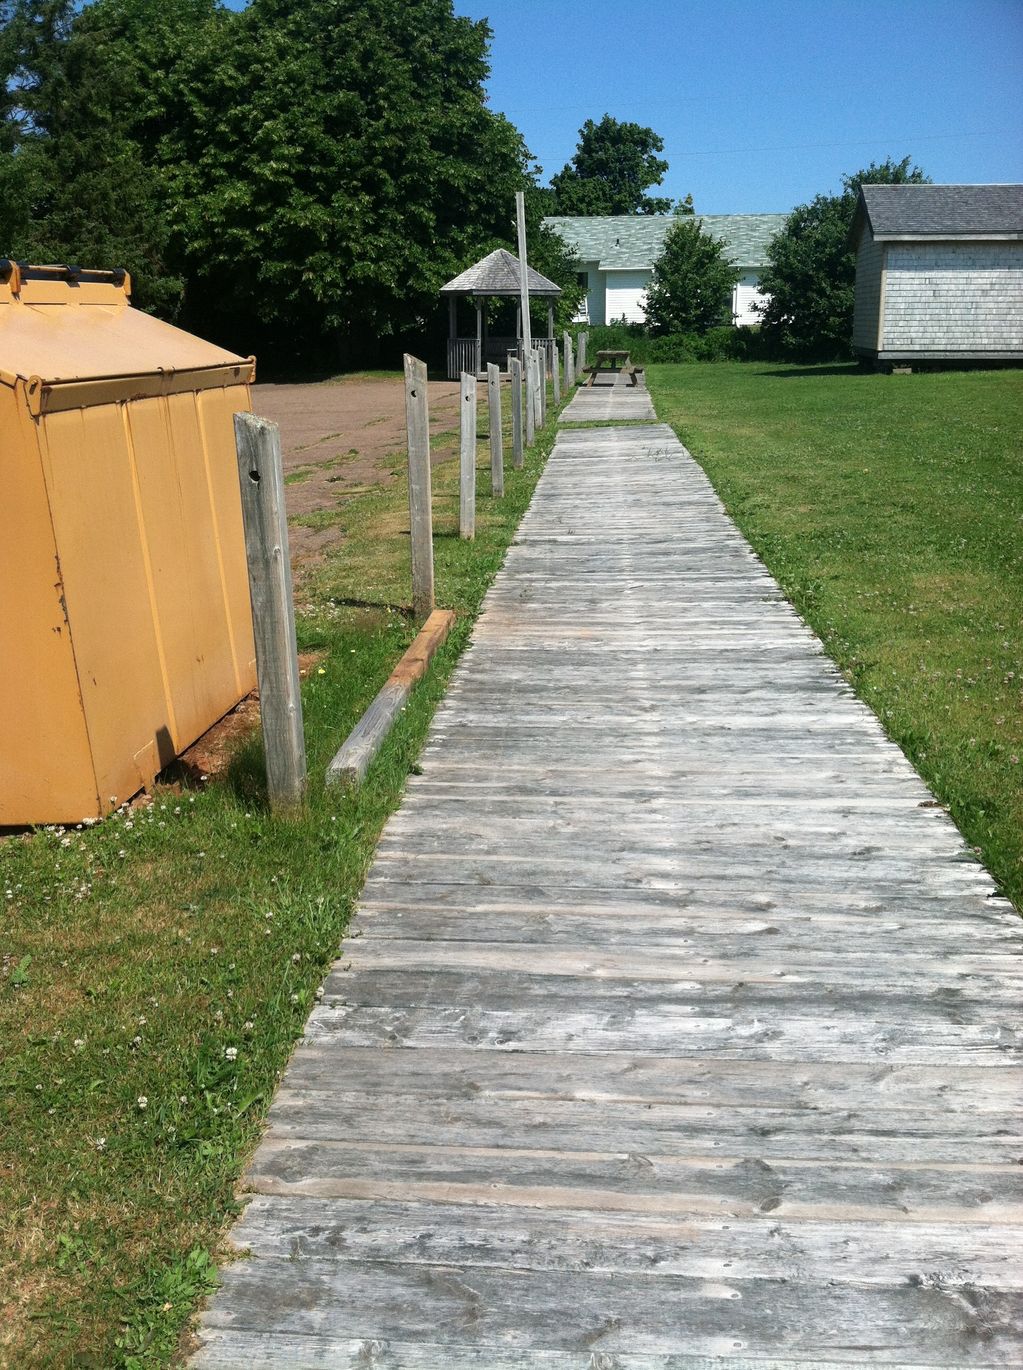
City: charlottetown